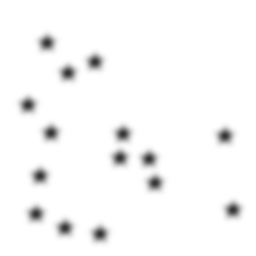
Squares: 0
Triangles: 0
Stars: 15
Total shapes: 15